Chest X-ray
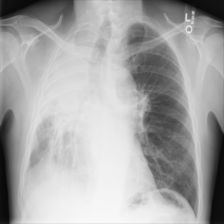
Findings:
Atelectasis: negative
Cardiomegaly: negative
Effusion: negative
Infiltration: negative
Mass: negative
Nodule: negative
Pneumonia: negative
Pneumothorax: negative
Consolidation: negative
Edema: negative
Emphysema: negative
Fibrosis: negative
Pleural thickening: negative
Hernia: negative